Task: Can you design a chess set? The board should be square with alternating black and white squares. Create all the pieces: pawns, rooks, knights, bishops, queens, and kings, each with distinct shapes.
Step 4212:
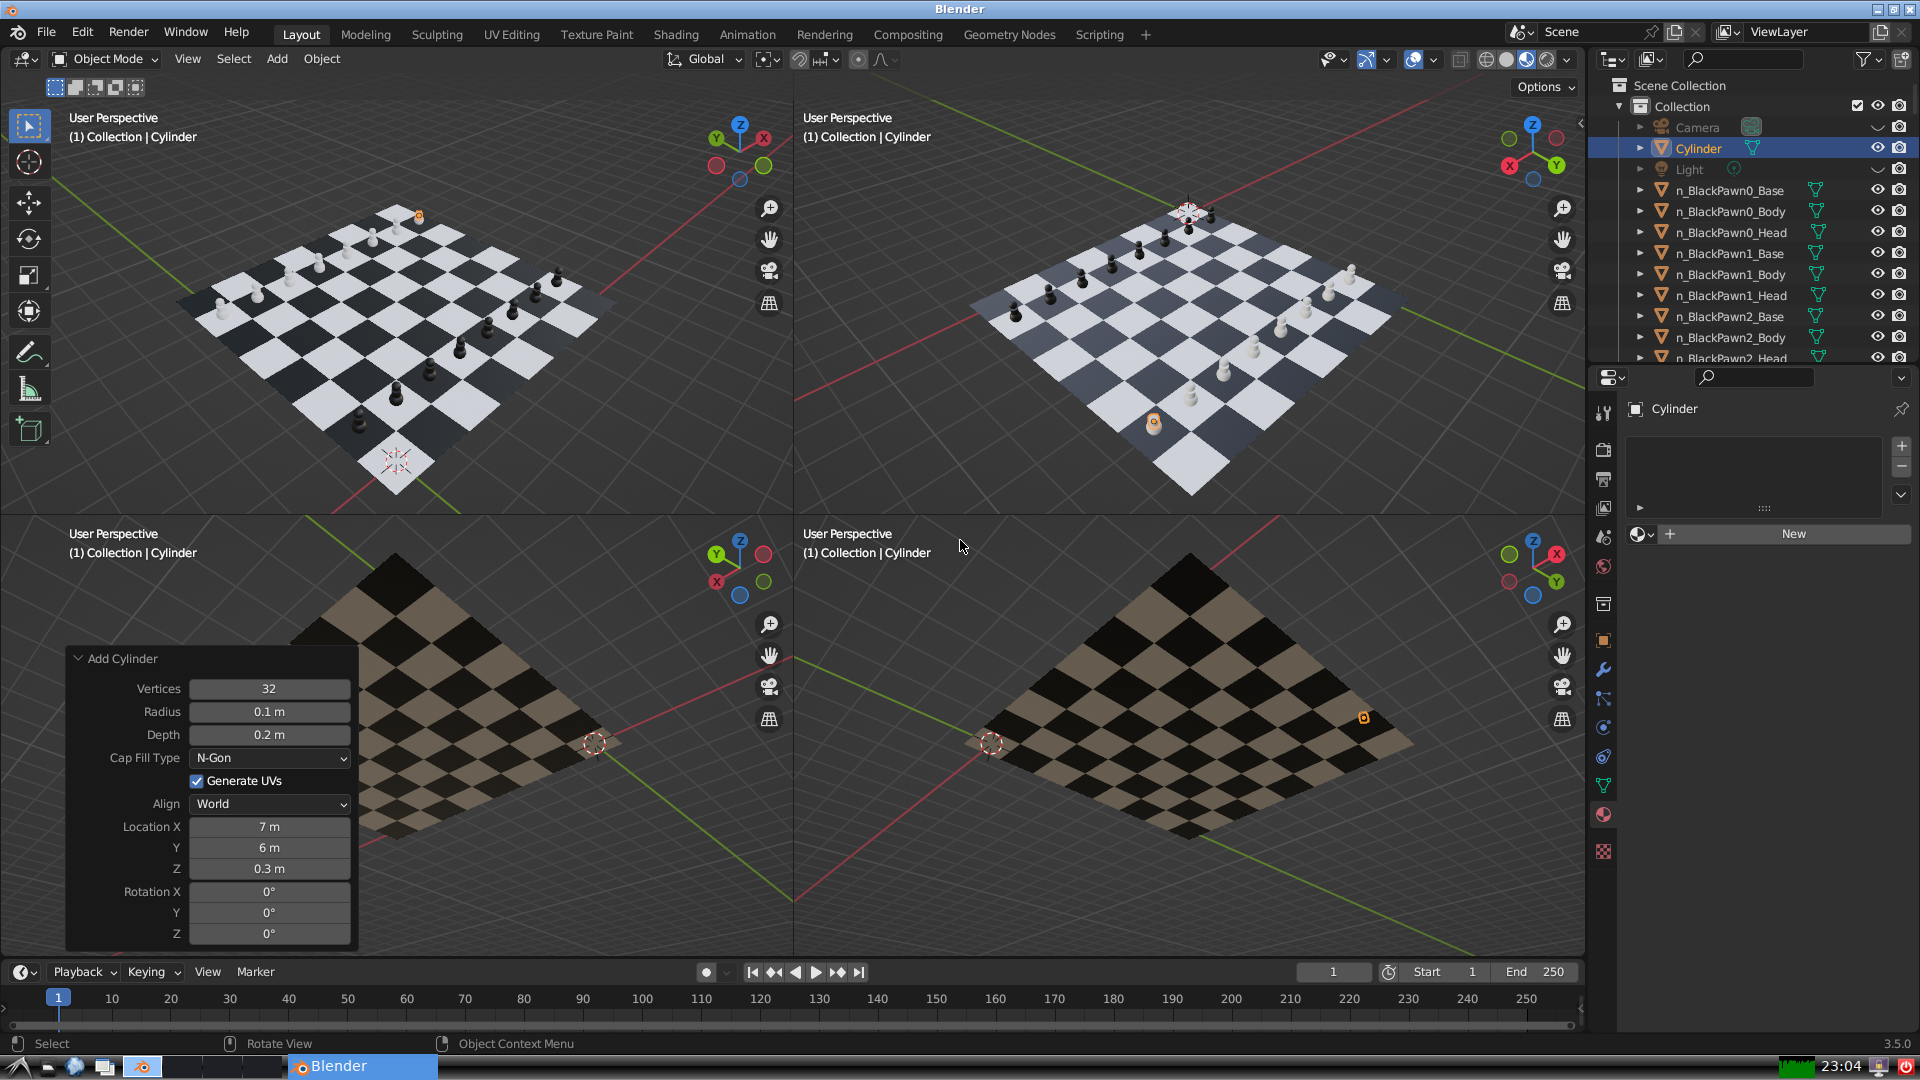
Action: {"mouse_move": [1608, 631]}